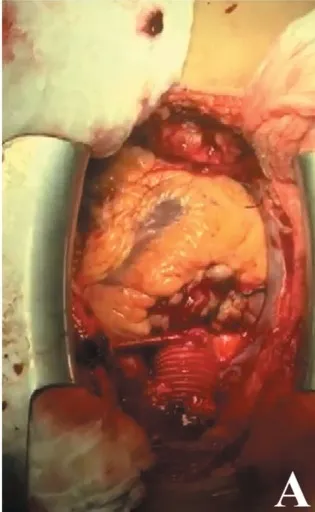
(A) Supracoronary aortic tube graft 28 mm, 7 cm in length, placed directly at the sinotubular junction.
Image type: medical_photograph (other_medical_photograph)